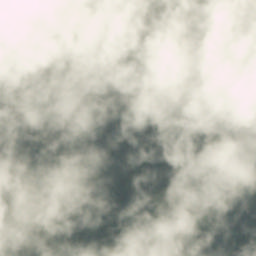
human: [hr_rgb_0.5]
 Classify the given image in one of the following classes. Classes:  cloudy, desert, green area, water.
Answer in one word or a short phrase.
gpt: cloudy